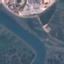
Land use / land cover: River